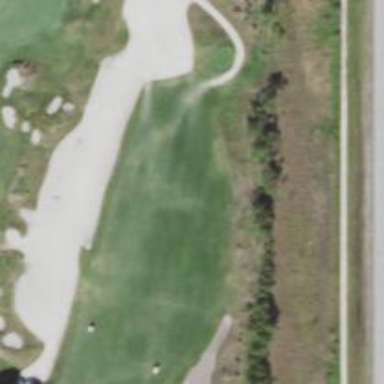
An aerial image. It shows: Golf bunker filled with sandy terrain.